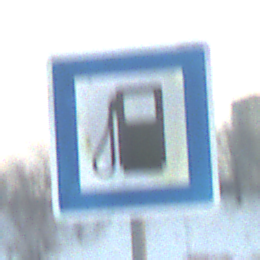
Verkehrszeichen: Tankstelle
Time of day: SunriseSunset
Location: Outdoor (Nature)
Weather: PartlyCloudy
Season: NotSpecified
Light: Natural